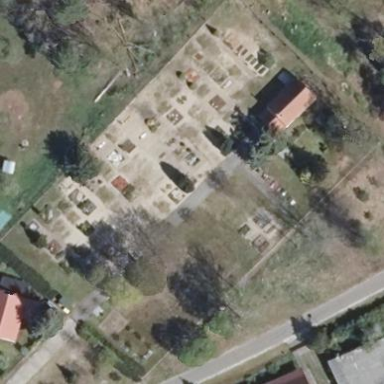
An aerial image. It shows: Cemetery.